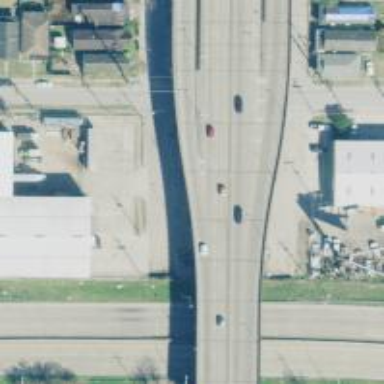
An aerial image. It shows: Trunk_link highway on bridge.